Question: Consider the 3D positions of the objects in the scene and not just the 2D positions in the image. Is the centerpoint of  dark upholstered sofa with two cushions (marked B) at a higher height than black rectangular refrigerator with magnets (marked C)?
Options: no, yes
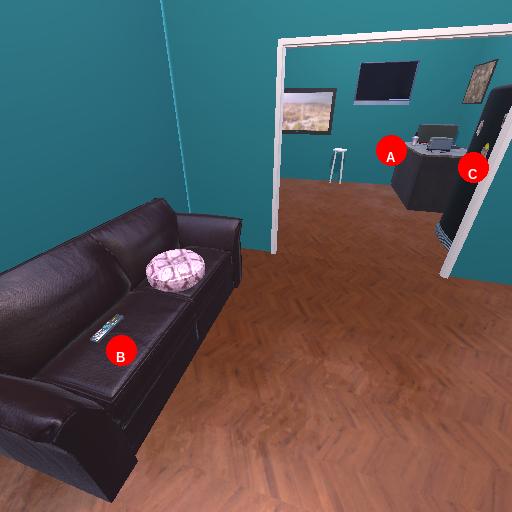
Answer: no